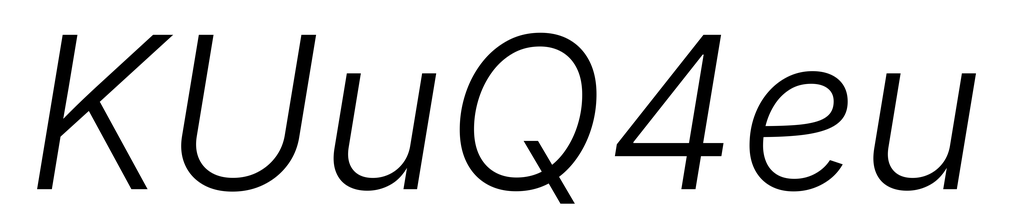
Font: Inter-Italic_Light_Italic